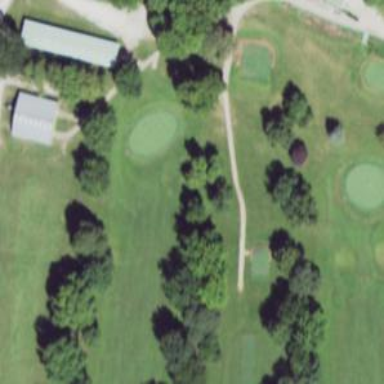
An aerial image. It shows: Footway that resembles golf path.